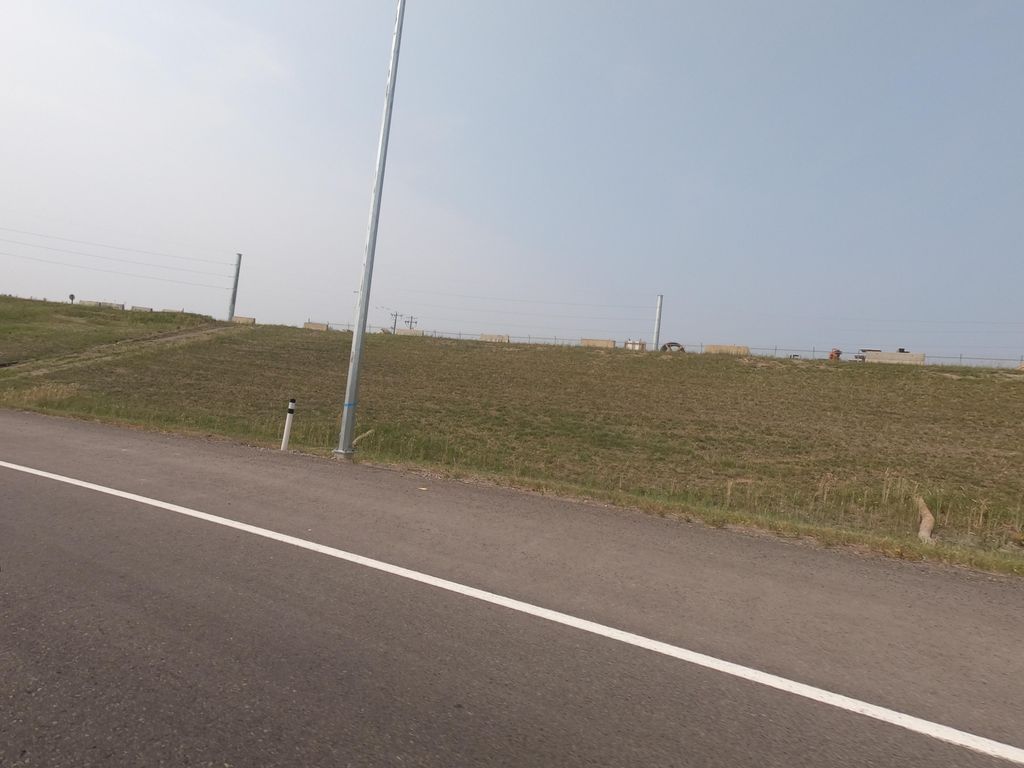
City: calgary